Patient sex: M
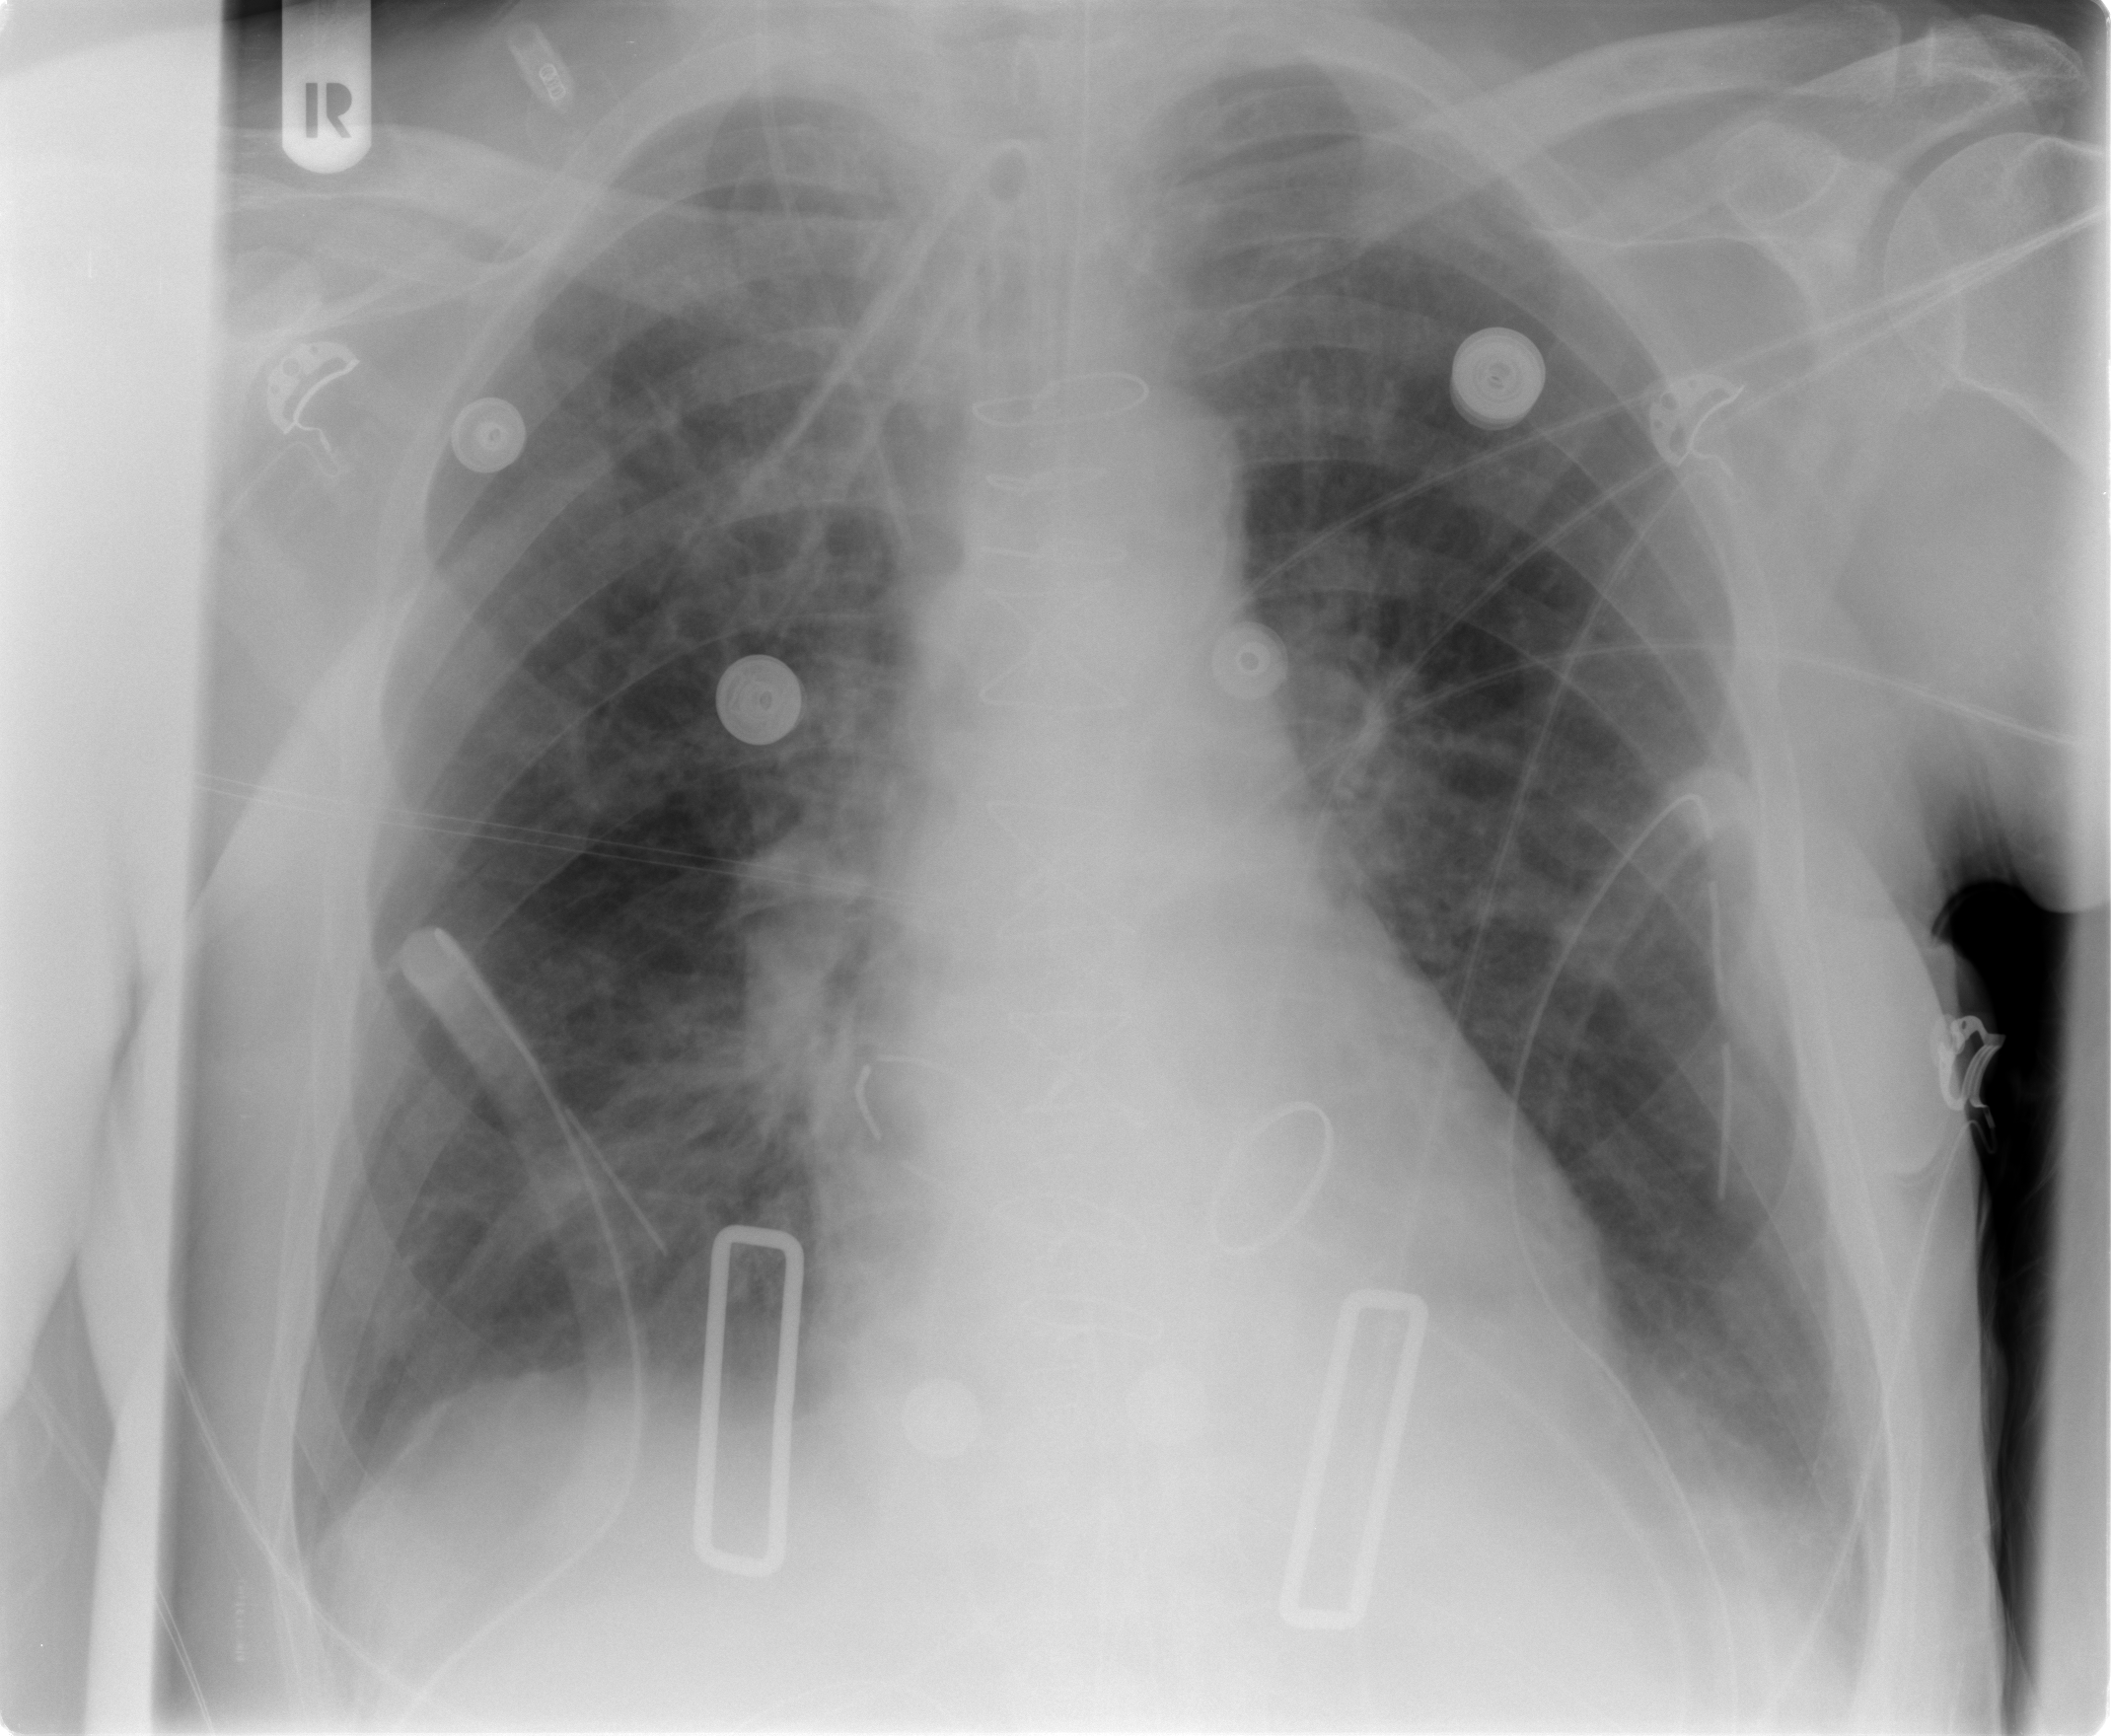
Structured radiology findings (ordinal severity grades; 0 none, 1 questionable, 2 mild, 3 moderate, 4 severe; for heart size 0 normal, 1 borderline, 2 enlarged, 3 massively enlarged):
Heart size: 0
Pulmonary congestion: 2
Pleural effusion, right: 1
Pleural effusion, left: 1
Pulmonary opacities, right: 0
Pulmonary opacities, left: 0
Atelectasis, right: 2
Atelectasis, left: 2